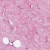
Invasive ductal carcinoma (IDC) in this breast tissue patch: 0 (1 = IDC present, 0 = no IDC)